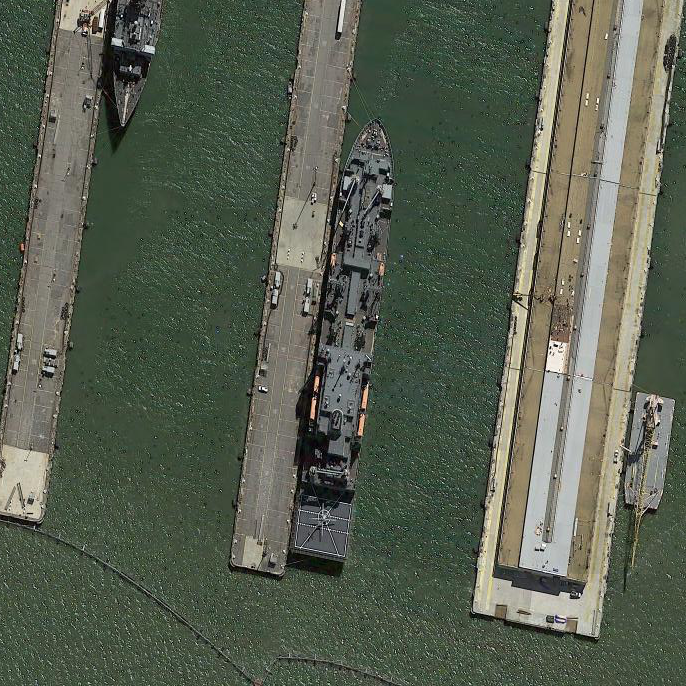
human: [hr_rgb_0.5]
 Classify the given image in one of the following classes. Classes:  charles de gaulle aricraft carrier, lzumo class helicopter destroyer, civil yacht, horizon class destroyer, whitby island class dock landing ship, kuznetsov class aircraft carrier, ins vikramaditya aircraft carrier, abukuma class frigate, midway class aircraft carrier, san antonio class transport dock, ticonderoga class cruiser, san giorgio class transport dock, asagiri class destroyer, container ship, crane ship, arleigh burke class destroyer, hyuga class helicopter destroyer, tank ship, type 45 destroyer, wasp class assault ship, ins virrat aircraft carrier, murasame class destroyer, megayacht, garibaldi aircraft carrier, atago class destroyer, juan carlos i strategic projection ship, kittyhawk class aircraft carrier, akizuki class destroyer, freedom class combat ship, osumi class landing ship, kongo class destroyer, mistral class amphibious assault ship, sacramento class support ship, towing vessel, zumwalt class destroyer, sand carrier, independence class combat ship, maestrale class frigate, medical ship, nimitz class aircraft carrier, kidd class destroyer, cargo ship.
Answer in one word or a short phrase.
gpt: Crane ship